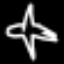
Label: airplane